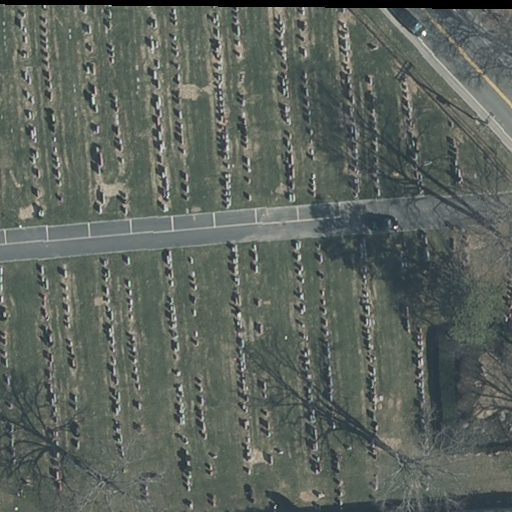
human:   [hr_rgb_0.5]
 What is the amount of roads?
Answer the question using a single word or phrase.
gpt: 1

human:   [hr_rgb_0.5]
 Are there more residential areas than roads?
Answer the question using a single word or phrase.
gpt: no

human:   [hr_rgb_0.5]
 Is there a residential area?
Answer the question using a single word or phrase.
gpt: yes

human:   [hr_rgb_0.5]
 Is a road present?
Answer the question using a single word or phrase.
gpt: yes

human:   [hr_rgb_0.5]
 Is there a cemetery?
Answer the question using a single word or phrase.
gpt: yes

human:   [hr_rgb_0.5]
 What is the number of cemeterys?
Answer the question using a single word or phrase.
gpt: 1

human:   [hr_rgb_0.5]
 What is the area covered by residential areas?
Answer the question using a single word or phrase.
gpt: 0m2

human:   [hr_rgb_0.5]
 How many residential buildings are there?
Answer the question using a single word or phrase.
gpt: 0

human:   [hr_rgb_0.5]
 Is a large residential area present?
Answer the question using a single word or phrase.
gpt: no

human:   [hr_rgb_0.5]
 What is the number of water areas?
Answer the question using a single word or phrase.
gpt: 0

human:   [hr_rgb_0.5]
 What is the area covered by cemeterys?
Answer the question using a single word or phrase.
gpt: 10276m2

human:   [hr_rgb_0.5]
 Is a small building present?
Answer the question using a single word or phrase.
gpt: no

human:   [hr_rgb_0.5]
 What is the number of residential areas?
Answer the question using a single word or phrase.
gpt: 1

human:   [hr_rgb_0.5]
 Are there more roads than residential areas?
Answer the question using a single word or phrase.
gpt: no

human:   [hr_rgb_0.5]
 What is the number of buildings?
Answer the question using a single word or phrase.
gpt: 0

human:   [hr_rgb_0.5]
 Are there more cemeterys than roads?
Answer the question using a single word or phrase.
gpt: no

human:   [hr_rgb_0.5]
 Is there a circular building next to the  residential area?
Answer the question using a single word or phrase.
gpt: no

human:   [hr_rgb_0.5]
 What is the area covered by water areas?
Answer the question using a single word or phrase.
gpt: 0m2

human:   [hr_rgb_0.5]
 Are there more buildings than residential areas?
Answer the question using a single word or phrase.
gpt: no

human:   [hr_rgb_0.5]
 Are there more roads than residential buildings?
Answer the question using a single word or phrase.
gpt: yes

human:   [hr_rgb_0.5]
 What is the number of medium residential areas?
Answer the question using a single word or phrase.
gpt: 0

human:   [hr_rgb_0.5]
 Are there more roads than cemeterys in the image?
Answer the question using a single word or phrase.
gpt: no

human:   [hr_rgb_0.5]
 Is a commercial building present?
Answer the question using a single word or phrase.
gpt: no

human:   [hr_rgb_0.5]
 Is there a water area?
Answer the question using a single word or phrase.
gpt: no

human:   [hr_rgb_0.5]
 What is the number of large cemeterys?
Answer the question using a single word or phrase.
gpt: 1

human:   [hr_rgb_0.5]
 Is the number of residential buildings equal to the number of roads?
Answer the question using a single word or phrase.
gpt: no

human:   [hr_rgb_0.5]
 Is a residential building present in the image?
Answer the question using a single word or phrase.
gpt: no

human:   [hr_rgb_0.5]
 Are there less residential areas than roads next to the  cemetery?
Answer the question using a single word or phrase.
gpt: no

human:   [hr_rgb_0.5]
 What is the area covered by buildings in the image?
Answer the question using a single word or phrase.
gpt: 0m2

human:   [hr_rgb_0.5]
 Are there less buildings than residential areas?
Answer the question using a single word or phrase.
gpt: yes

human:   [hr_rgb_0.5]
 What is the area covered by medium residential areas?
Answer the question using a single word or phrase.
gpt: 0m2

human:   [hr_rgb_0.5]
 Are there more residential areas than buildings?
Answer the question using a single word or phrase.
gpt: yes

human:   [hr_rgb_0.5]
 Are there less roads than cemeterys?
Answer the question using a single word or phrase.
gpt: no

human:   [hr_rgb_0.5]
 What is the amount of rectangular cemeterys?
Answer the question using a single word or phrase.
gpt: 1

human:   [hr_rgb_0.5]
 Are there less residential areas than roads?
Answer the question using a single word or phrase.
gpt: no

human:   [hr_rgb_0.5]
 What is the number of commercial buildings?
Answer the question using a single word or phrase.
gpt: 0

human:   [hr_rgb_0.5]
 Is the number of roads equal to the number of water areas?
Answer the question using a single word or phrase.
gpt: no

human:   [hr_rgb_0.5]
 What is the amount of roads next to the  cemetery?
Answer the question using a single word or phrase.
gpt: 1

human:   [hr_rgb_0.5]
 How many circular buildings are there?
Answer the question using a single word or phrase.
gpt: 0

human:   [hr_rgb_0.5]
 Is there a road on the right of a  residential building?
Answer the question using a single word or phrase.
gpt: no

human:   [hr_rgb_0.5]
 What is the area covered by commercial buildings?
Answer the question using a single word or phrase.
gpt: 0m2

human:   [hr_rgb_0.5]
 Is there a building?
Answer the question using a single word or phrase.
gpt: no

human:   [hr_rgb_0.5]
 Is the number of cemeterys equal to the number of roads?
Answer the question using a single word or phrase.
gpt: yes

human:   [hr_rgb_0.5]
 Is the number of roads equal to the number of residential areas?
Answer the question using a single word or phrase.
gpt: yes

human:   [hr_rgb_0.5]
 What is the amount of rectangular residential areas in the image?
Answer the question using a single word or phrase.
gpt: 1

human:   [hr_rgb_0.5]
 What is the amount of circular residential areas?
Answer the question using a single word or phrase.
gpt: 0

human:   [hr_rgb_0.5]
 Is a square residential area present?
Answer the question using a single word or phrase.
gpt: no

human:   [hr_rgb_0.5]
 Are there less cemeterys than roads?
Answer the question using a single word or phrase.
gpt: no

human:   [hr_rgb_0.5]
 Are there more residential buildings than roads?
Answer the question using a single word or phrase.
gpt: no

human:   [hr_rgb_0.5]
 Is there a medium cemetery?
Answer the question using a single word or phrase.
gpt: no

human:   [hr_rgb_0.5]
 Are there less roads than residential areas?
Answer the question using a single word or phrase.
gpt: no

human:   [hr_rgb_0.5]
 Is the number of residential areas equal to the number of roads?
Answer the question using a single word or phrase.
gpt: yes

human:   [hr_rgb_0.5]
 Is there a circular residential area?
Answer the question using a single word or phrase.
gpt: no

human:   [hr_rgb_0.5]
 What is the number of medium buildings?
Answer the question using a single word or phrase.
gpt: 0

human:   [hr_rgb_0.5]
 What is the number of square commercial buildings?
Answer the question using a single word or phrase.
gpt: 0

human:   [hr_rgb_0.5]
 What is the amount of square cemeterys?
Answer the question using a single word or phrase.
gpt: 0

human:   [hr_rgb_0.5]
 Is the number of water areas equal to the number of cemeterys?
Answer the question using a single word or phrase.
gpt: no

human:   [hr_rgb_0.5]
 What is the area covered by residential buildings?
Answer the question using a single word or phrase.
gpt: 0m2

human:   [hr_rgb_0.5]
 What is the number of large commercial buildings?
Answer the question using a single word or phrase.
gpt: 0

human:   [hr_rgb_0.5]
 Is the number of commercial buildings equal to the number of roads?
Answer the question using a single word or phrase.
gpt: no

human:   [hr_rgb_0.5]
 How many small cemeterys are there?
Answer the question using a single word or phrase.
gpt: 0

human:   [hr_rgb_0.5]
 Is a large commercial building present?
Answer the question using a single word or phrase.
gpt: no

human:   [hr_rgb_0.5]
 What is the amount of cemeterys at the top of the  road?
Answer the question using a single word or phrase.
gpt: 0

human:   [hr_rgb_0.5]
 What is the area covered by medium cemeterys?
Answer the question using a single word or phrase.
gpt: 0m2